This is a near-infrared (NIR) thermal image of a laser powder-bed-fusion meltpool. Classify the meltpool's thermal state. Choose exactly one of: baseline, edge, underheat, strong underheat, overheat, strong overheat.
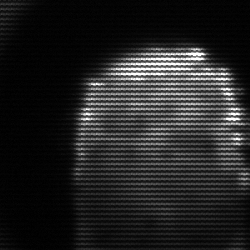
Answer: baseline